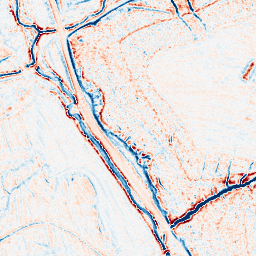
Category: edge_preserving
Decomposition family: bilateral
Decomposition parameters: d: 9
sigma_color: 100
sigma_space: 100
Upsampling method: sinc_hamming
Upsampling parameters: scale: 4
kernel_size: 16
Upsampling scale: 4